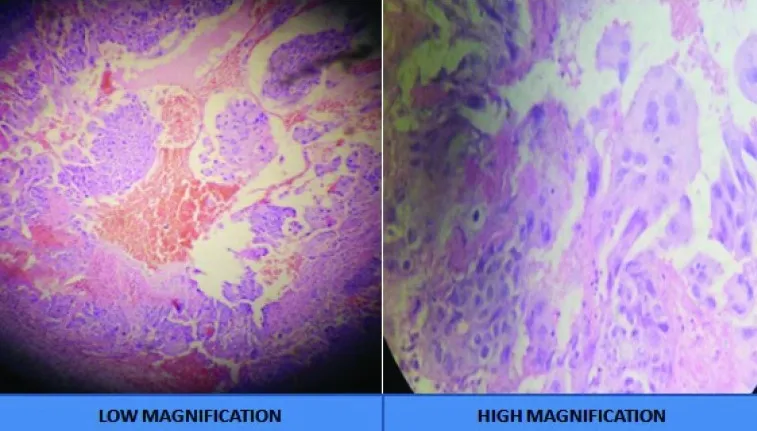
Histology image confirming the diagnosis of invasive choriocarcinoma.
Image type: pathology (h&e)